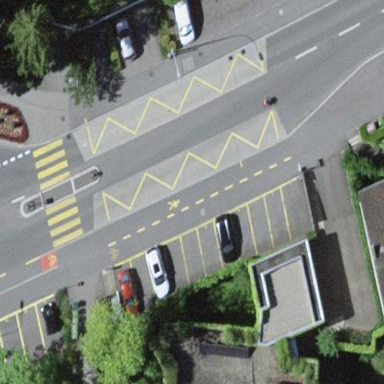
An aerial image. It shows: Parking available on the street side.